Chest X-ray:
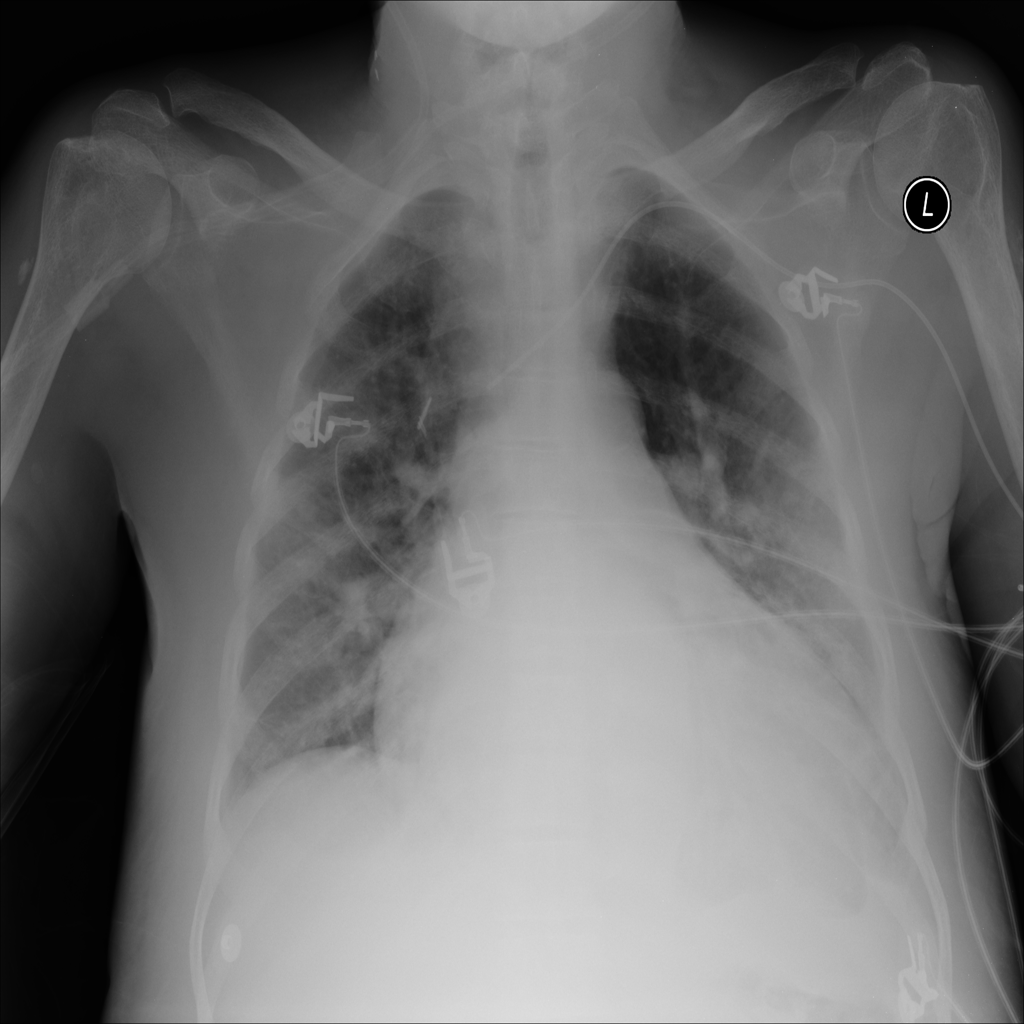
Findings: Cardiomegaly, Effusion, Consolidation
No abnormal finding: no